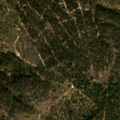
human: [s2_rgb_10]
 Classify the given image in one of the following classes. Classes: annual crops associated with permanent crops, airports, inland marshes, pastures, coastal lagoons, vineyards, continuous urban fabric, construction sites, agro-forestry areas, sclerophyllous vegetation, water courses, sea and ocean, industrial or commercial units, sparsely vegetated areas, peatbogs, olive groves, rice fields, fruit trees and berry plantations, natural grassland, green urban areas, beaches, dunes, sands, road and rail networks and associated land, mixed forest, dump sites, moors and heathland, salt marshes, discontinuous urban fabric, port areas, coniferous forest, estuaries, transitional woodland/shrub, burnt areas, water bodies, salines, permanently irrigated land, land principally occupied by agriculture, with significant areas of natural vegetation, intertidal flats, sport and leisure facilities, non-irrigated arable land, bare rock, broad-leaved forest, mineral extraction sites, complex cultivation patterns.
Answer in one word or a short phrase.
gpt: agro-forestry areas, broad-leaved forest, coniferous forest, mixed forest